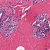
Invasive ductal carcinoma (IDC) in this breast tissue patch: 0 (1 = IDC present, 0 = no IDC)